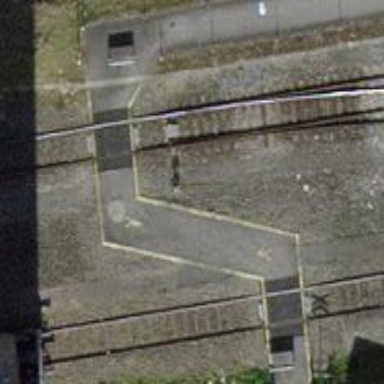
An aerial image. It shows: Single-track spur railway line.